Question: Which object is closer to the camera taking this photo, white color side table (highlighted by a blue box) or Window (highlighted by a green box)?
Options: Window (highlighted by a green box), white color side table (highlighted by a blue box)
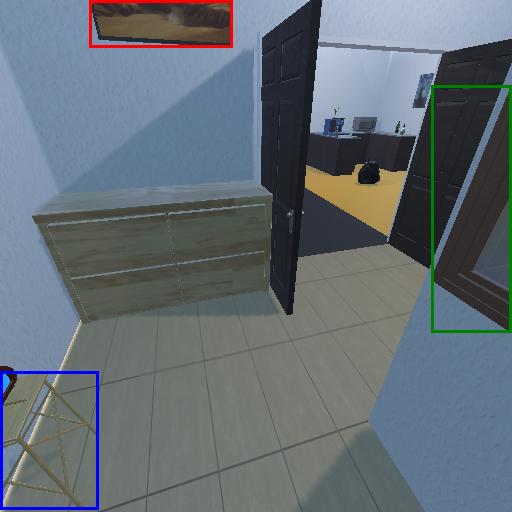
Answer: Window (highlighted by a green box)